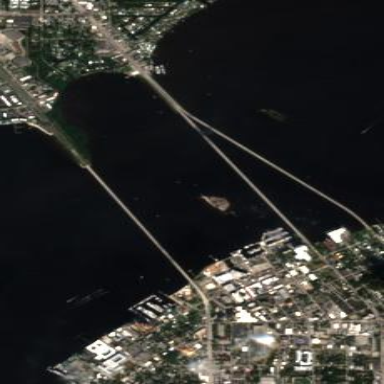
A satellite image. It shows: Man-made bridge.